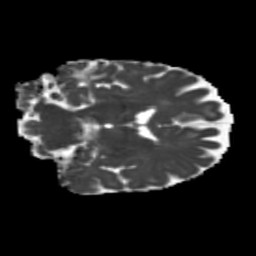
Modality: MD
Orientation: coronal
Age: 71
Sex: female
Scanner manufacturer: siemens
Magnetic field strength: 3 T
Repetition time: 5.25 s
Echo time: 0.08 s